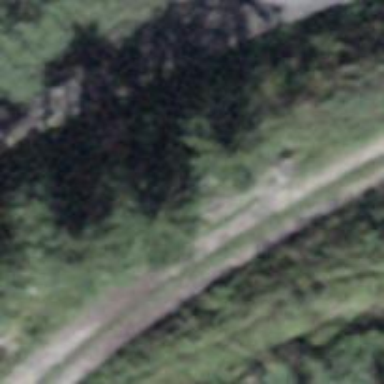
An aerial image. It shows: Track with grade 4 track type.